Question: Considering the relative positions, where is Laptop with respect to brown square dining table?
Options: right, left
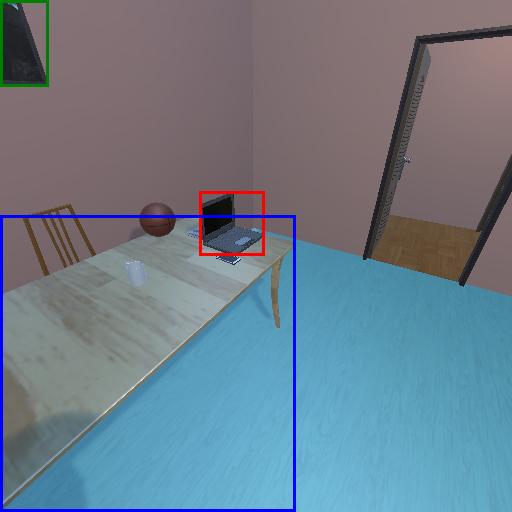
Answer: right